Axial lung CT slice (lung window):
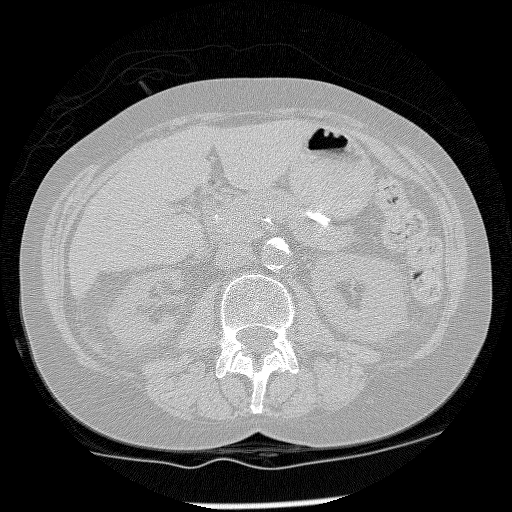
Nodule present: no